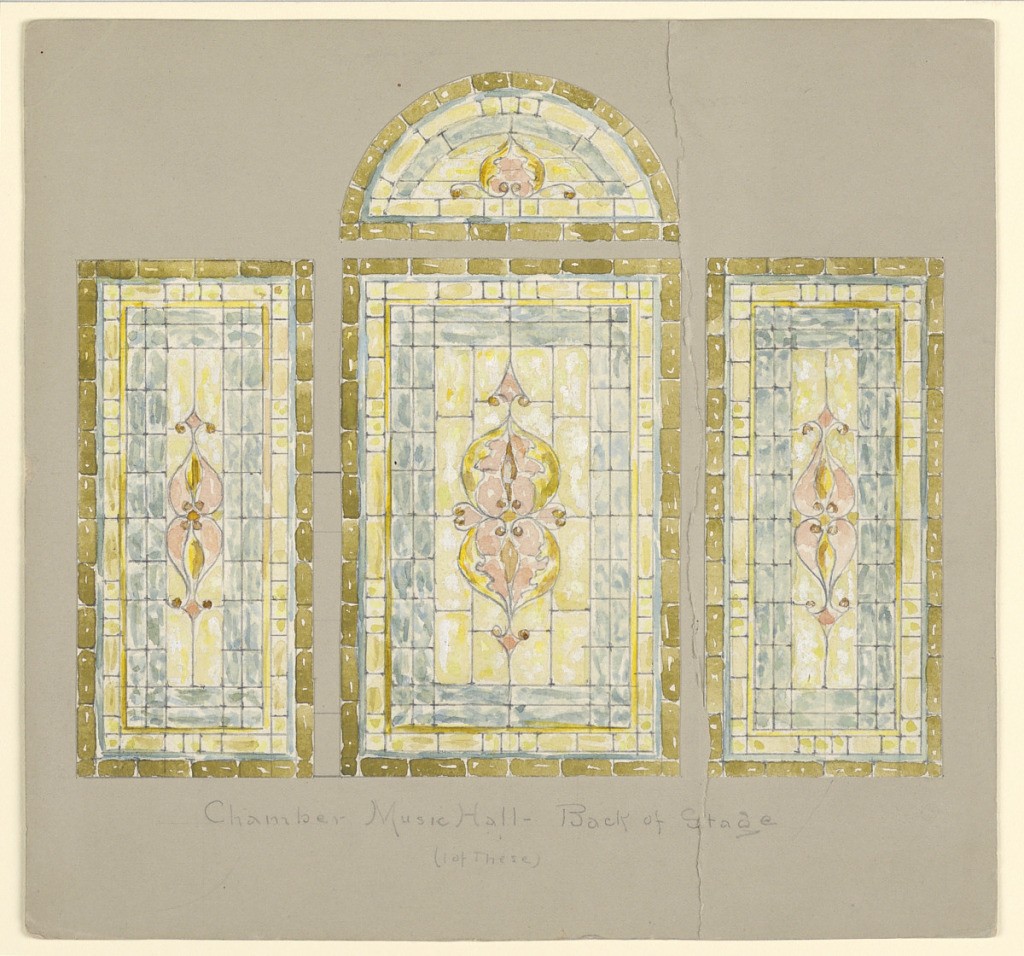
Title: Design for Stained Glass Windows: Chamber Music Hall - Back of Stage, Carnegie Hall, New York, NY
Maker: Alice Cordelia Morse, American, 1863–1961
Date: late 19th century
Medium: Brush and wash, gouache, graphite on paper mounted on tan illustration board
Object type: Drawing
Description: Four windows; three rectangular windows of blue and yellow glass with central petals in pink; above central window, a lunette window with similar decoration.